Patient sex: M
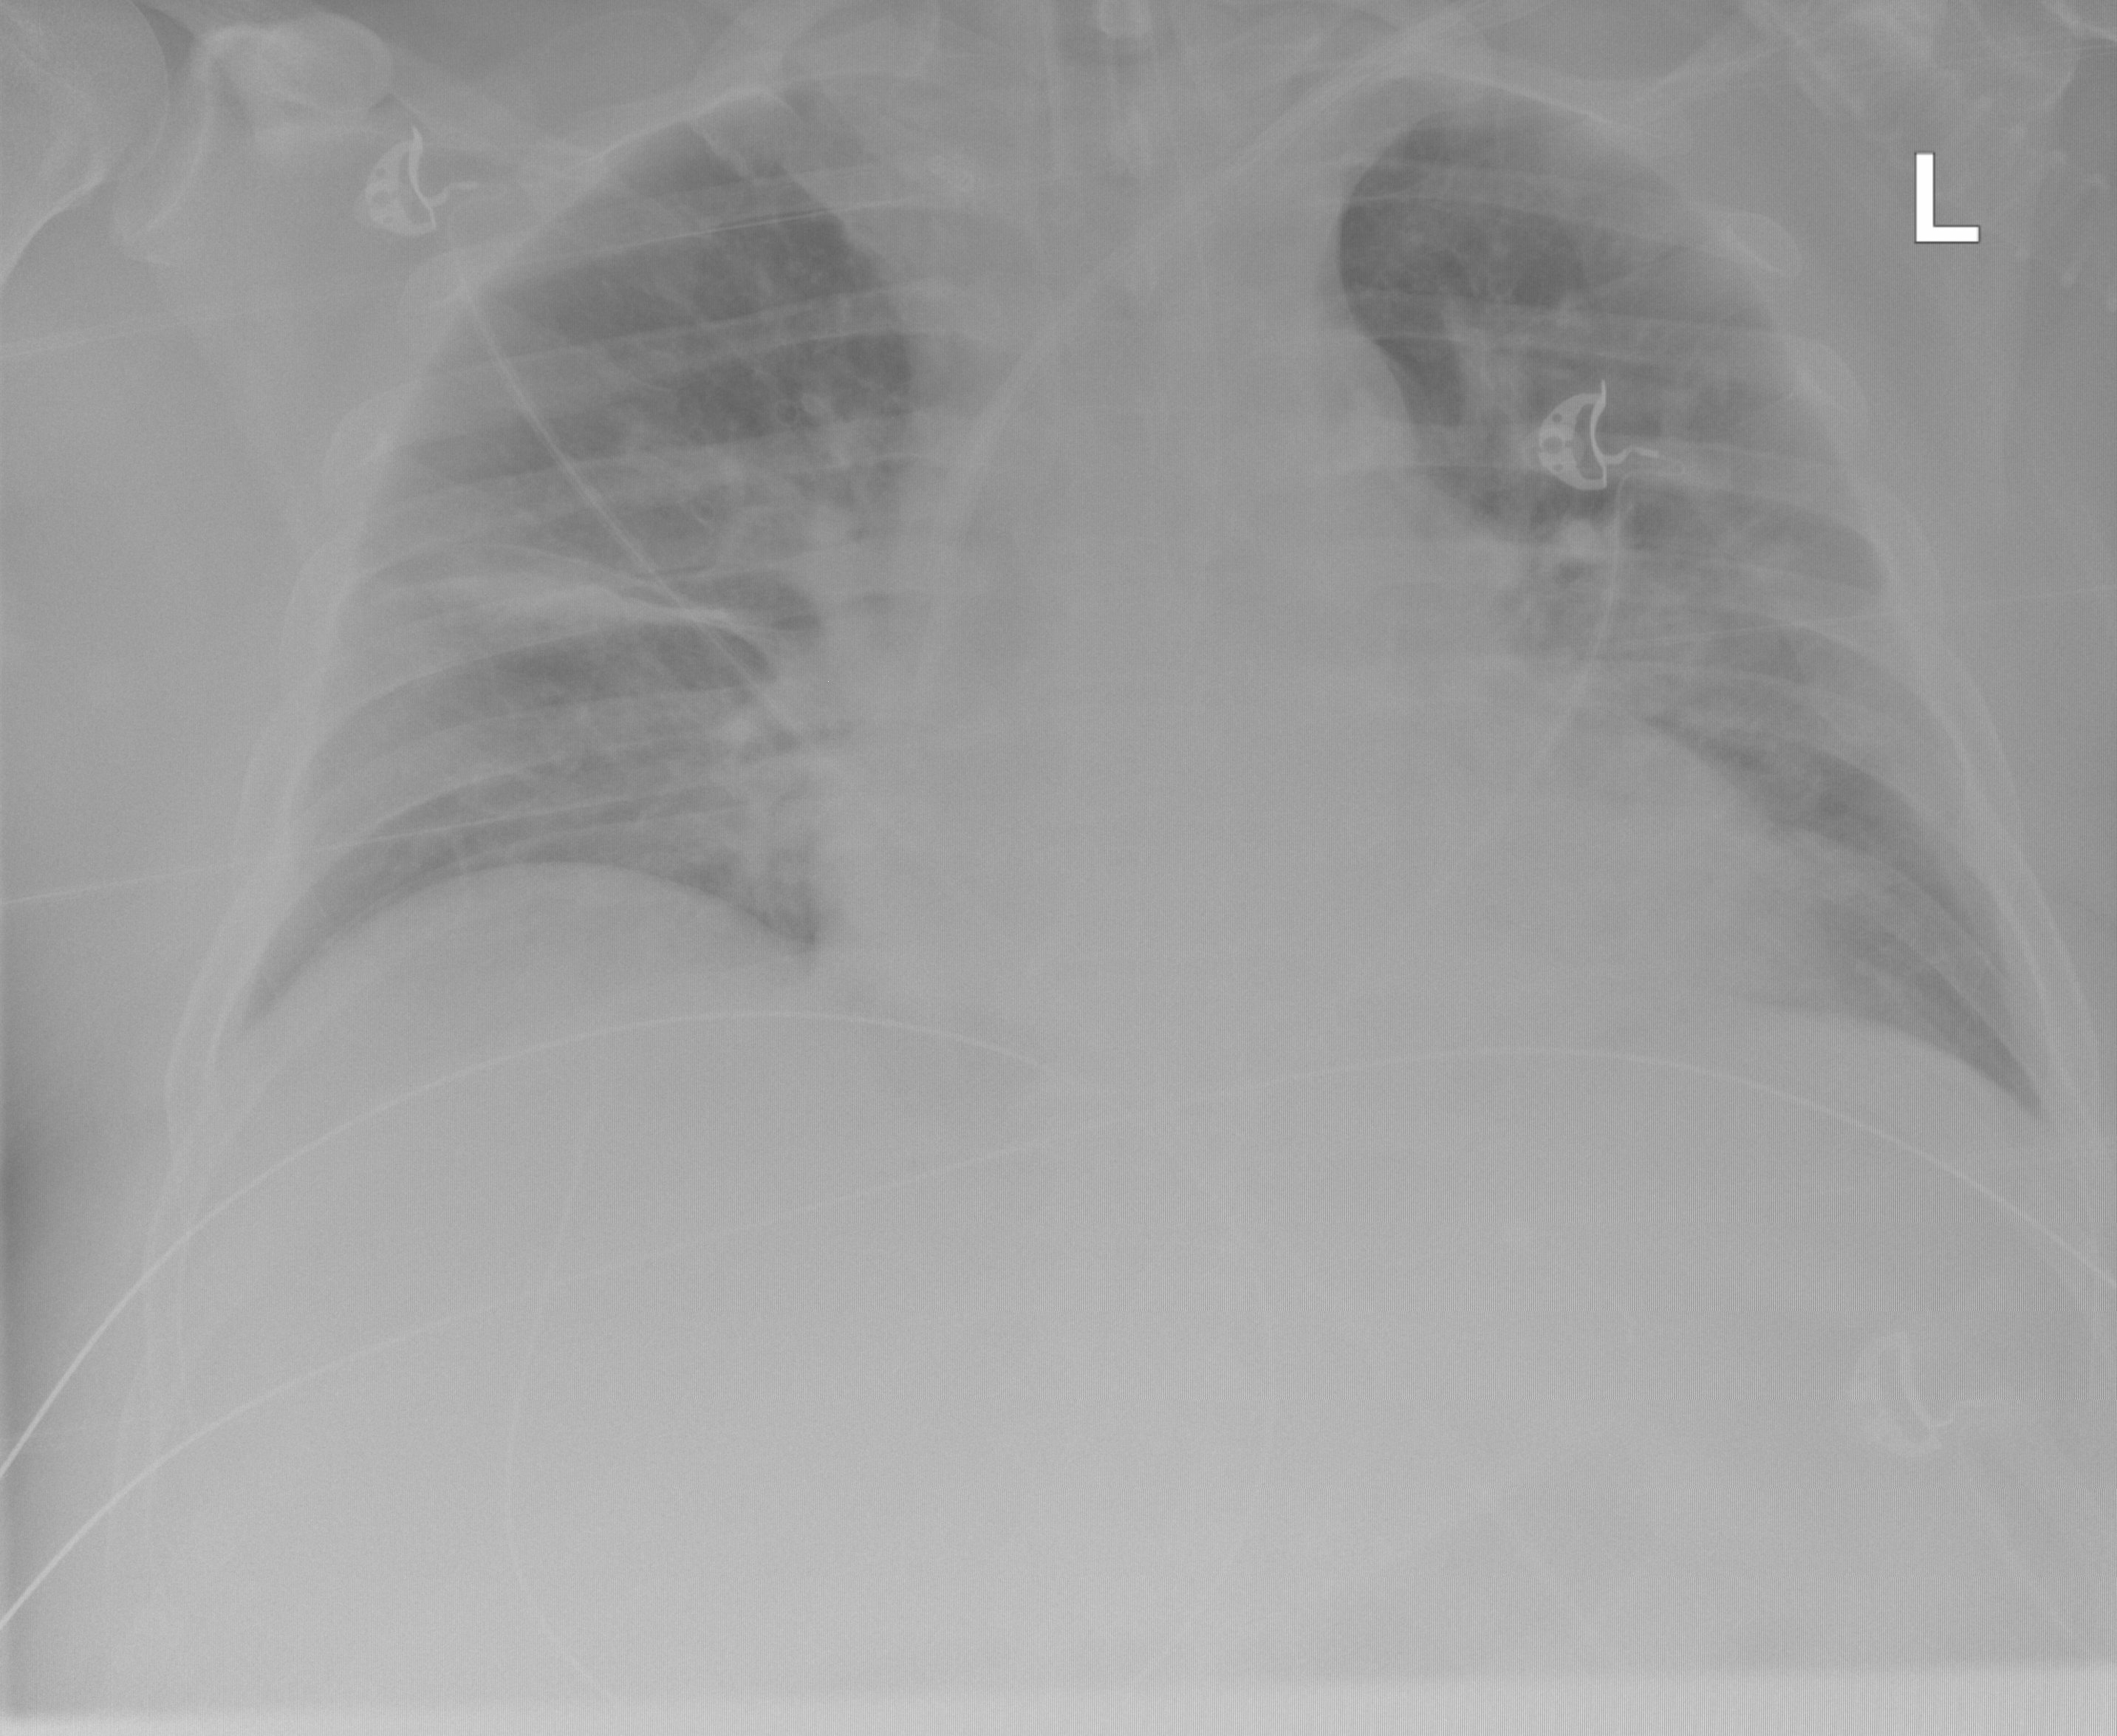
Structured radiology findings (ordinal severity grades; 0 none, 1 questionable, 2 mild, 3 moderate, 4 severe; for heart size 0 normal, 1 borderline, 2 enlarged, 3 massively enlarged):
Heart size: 2
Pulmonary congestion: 2
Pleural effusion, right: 0
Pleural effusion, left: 0
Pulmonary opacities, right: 2
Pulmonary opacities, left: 2
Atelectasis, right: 2
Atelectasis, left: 2